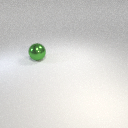
large green metal sphere